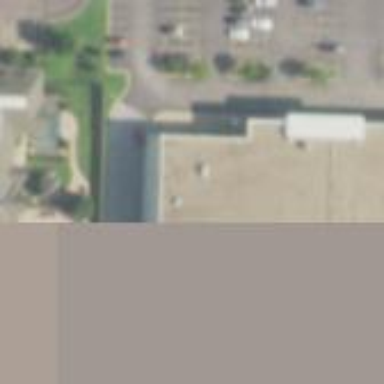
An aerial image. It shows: Retail building.